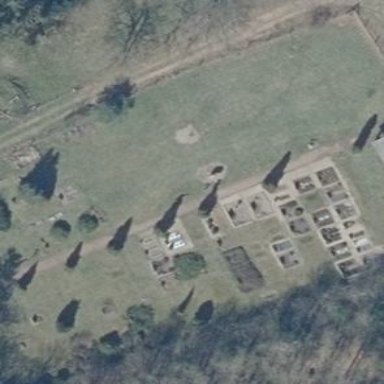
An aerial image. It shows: Cemetery.